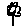
Label: flower